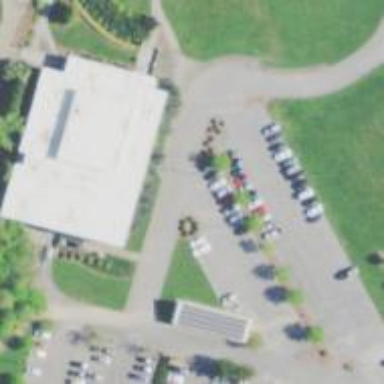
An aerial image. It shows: Parking area.